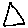
Label: triangle